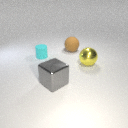
large brown rubber sphere to the right of large gray metal cube